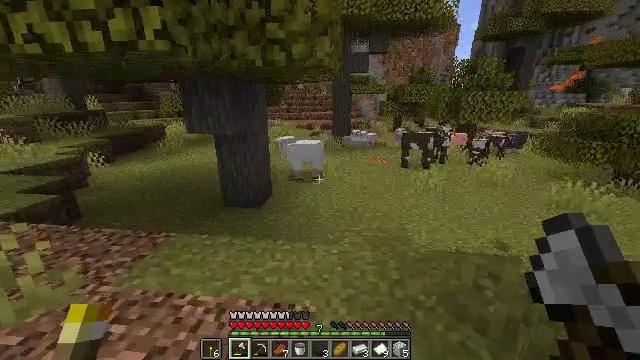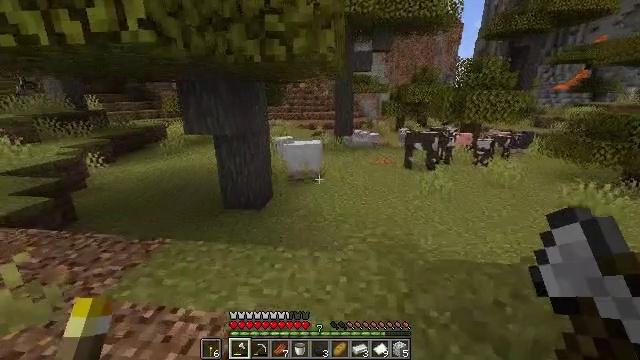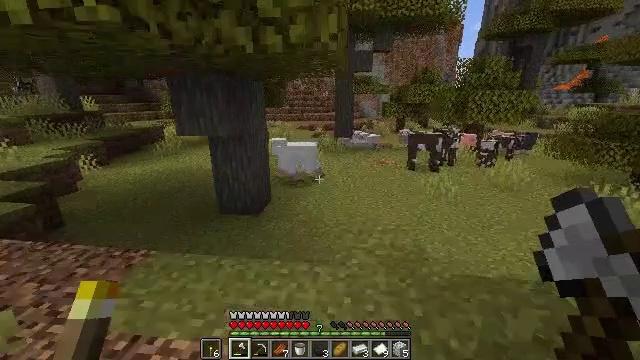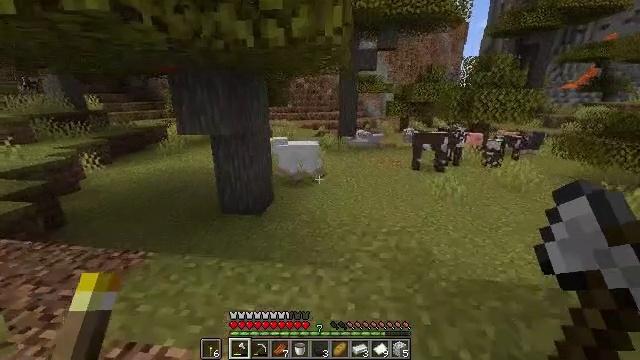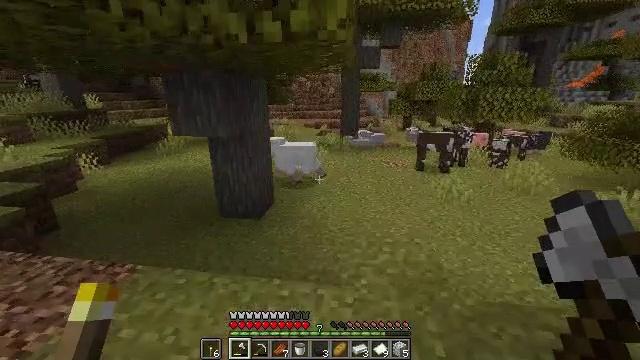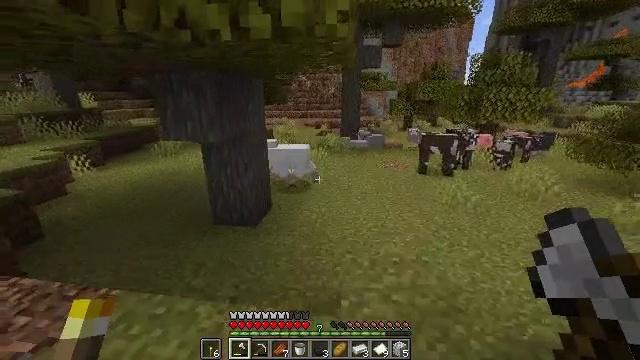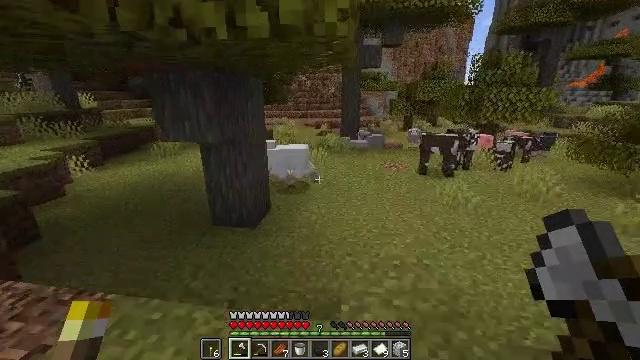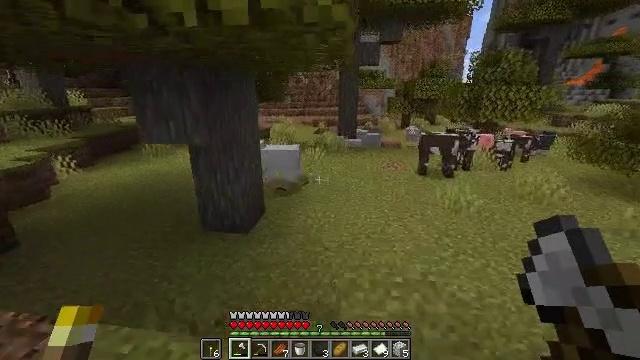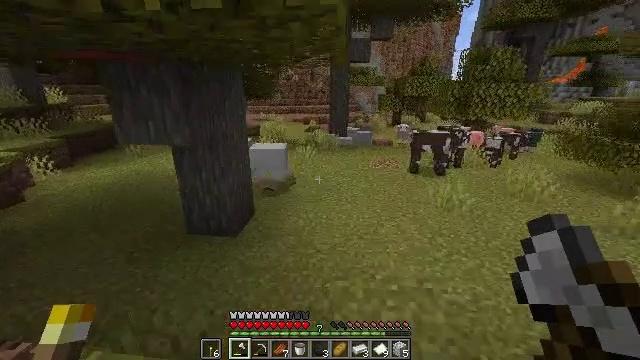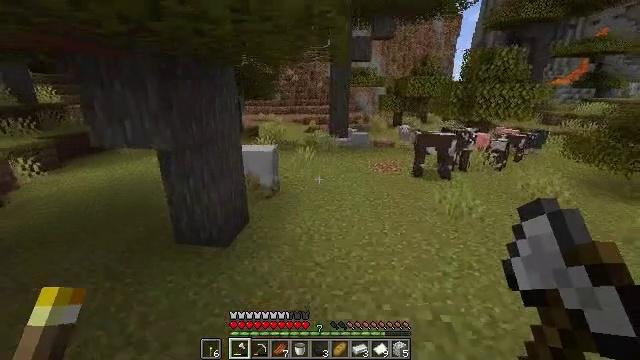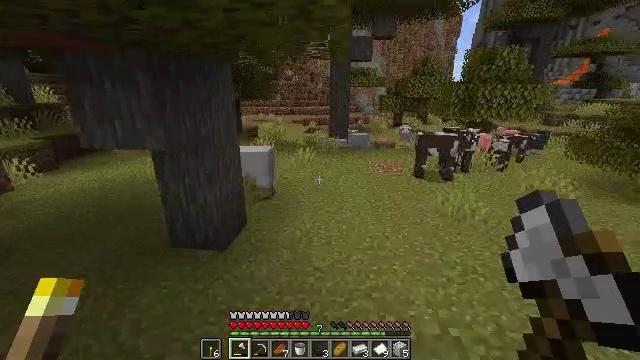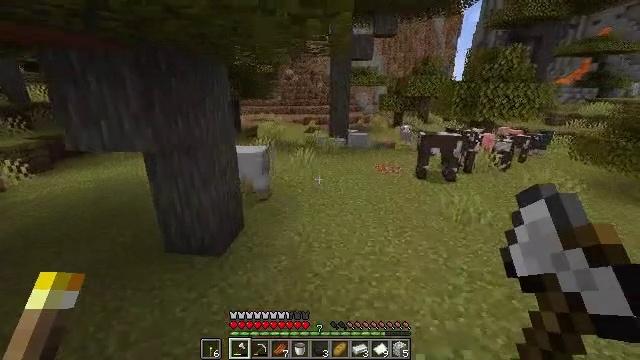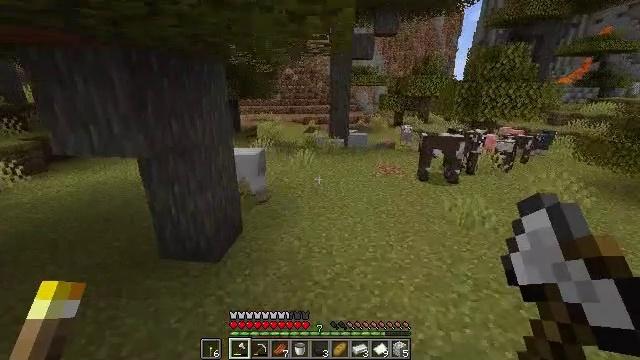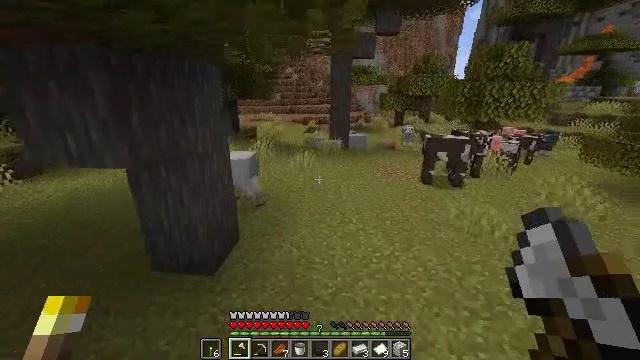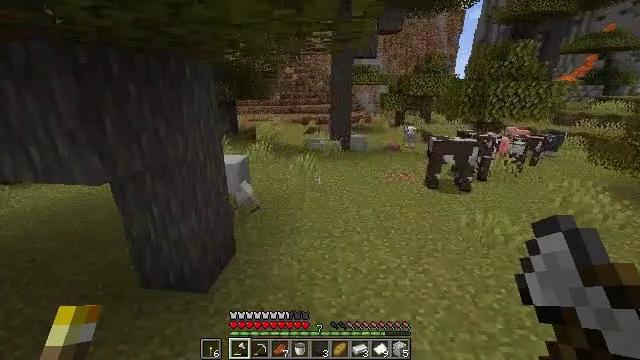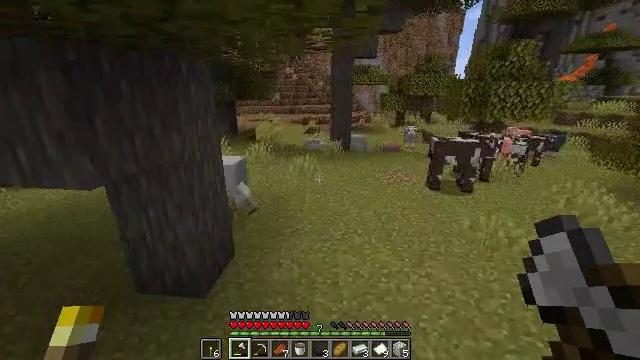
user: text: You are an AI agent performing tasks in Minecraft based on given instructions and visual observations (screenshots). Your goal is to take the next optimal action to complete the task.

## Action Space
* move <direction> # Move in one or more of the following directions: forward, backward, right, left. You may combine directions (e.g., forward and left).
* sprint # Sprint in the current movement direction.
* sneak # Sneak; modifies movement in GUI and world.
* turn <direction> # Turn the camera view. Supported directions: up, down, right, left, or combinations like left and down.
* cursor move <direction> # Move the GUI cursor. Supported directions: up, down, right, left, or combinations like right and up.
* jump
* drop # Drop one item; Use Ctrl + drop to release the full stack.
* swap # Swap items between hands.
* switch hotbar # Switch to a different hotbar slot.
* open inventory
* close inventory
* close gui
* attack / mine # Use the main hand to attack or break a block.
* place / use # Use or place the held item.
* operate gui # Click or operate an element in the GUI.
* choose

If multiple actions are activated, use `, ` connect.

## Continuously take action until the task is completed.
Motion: motion action
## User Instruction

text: Kill mobs.
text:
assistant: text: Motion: move forward
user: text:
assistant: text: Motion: move forward
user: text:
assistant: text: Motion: move forward
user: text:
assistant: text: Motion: move forward
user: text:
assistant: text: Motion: move forward
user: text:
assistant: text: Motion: move forward
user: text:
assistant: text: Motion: move forward
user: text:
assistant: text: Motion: move forward, turn right
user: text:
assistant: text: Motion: move forward
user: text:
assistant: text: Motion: move forward
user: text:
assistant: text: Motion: move forward
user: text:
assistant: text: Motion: move forward
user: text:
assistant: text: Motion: move forward
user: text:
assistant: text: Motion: move forward
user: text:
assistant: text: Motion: move forward
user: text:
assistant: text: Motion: move forward
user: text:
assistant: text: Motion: move forward
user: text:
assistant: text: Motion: move forward
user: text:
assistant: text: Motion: move forward
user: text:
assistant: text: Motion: move forward
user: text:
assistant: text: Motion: move forward
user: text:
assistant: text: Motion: move forward, turn left and up
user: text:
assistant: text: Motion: move forward, turn left
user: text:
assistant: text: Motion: move forward
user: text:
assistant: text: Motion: move forward
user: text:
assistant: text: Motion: move forward, turn left
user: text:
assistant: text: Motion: move forward, turn left
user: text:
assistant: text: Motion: move forward, turn left
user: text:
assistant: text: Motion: move forward, turn left
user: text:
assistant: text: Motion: move forward, turn left